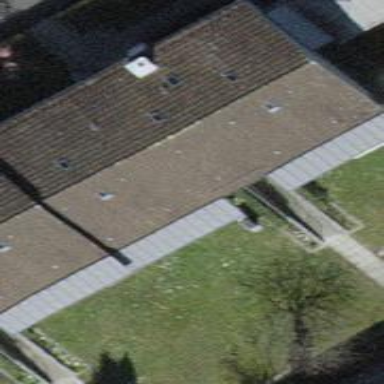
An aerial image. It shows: Tile-roofed apartment building.